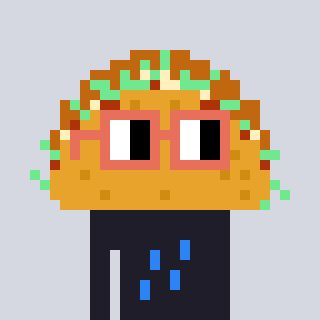
a pixel art character with square orange glasses, a taco-shaped head and a grayscale-colored body on a cool background